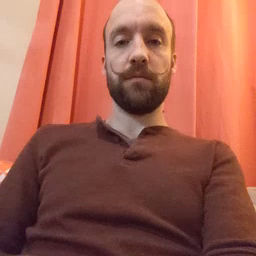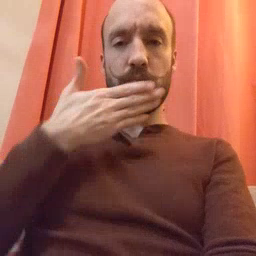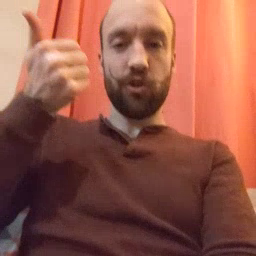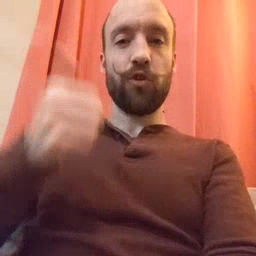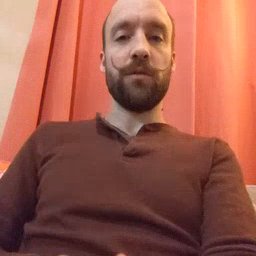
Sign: better